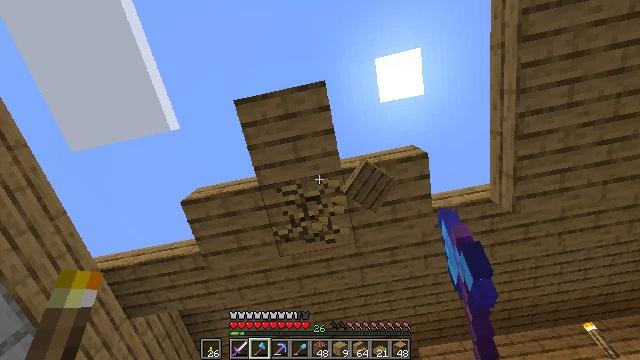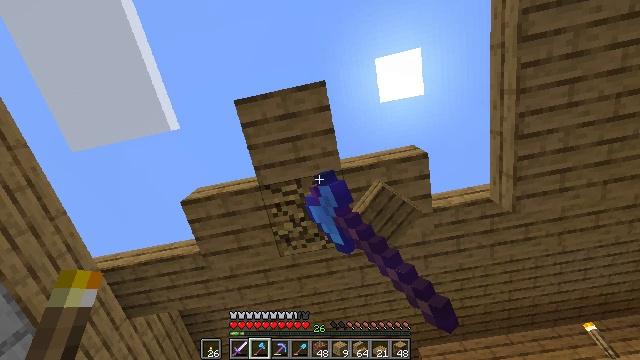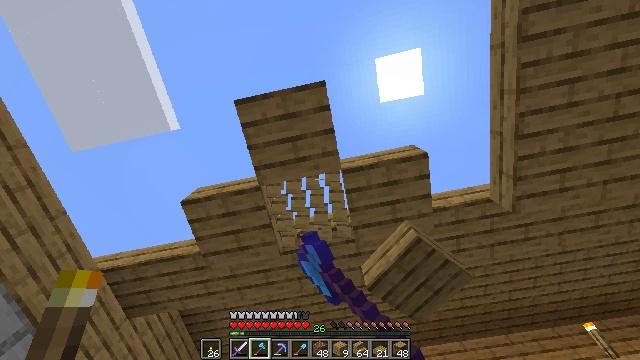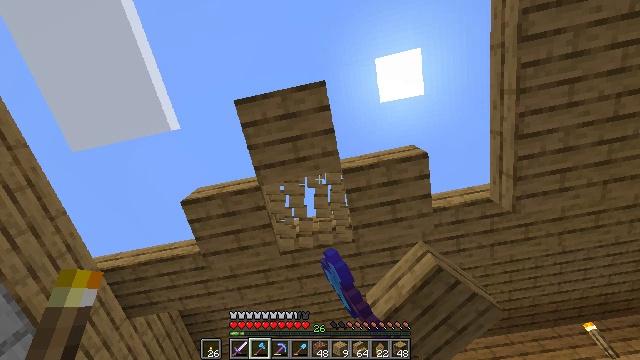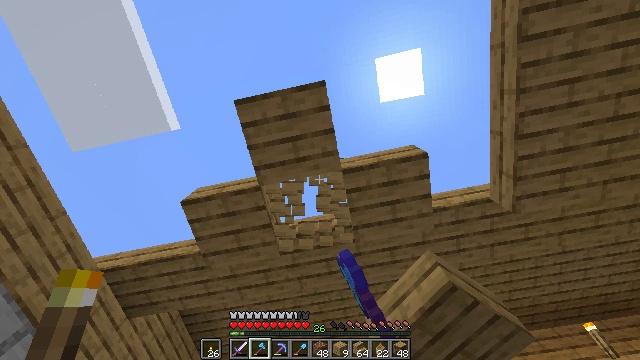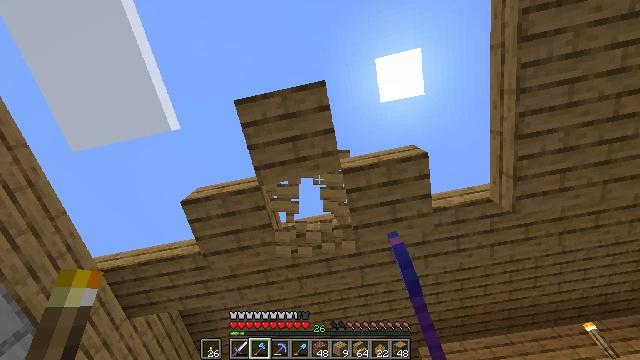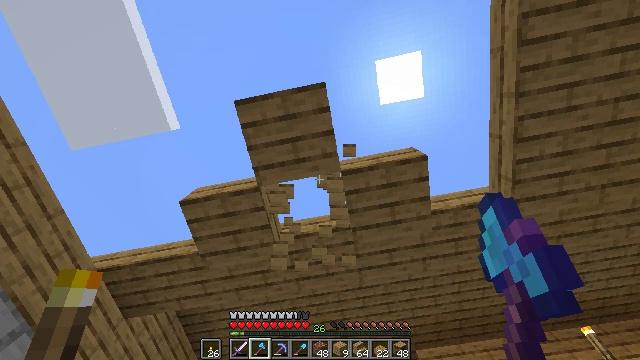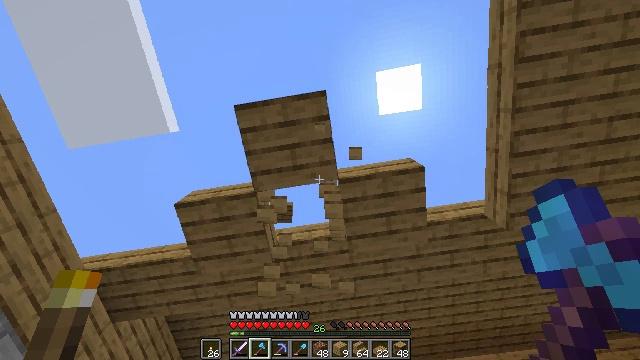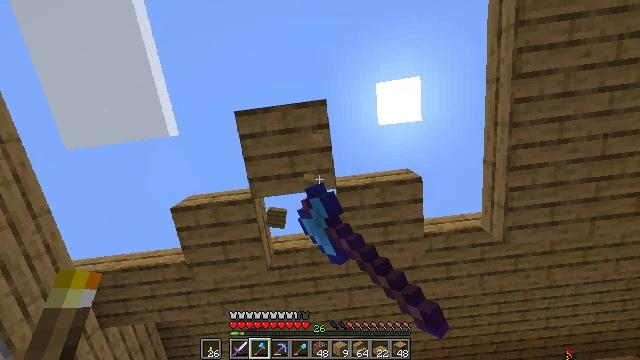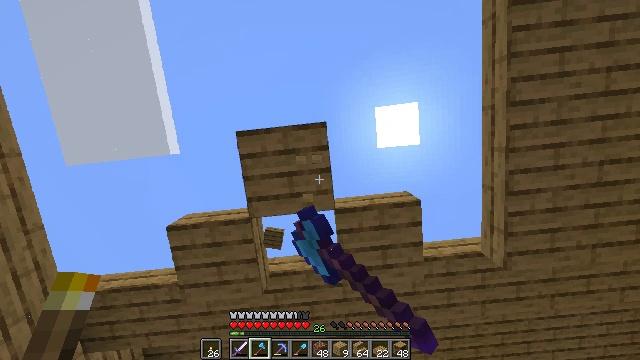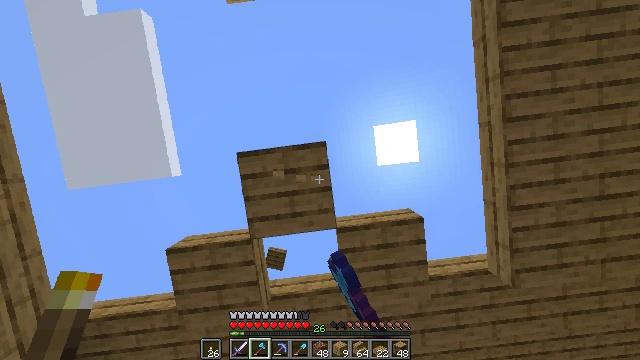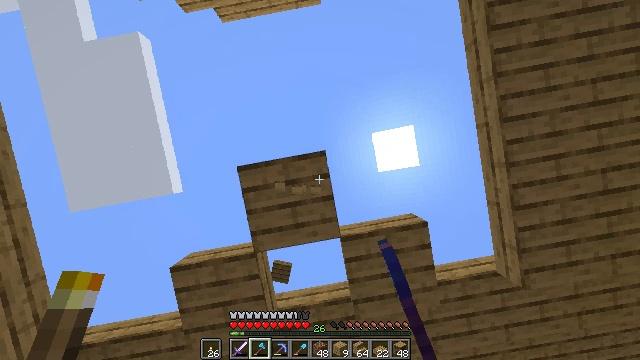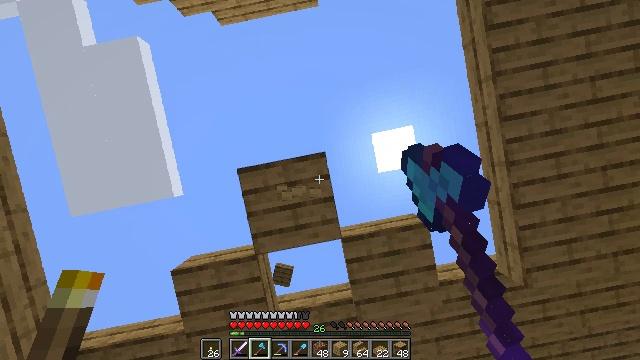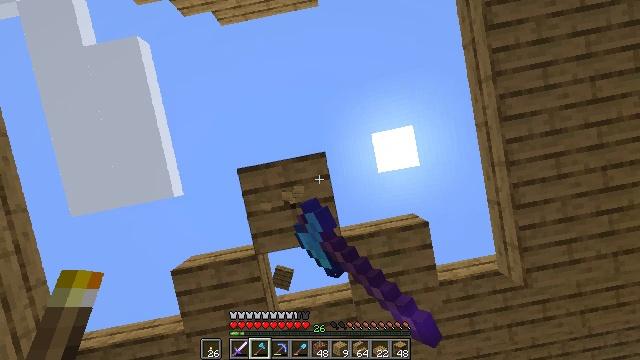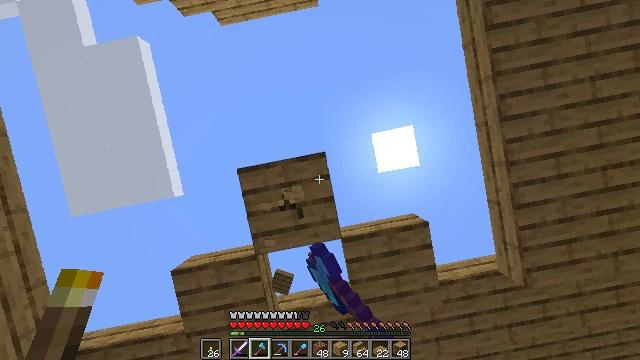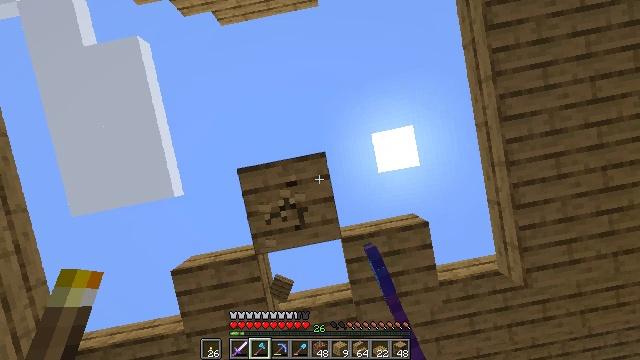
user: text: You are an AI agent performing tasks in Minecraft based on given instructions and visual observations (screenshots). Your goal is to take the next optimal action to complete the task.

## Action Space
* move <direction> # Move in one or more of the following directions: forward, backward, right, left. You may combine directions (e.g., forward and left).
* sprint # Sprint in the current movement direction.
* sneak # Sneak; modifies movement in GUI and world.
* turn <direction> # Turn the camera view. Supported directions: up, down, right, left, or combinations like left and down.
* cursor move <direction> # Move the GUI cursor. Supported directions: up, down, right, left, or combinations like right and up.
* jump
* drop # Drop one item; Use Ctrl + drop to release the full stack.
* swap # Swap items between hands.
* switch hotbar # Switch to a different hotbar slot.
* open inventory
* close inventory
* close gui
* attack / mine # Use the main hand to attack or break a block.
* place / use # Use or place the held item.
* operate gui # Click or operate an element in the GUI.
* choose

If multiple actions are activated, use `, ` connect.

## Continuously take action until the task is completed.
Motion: motion action
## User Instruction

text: Break the oak slab to get it back.
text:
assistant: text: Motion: attack / mine
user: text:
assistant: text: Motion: attack / mine
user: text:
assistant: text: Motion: attack / mine
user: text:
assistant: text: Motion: attack / mine
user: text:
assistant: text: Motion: attack / mine
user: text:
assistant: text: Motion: attack / mine
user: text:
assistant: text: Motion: turn right and up, attack / mine
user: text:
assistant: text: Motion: turn right and up, attack / mine
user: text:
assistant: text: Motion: turn right and up, attack / mine
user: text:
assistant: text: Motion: turn left and up, attack / mine
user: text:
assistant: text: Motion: turn left and up, attack / mine
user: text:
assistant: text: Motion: attack / mine
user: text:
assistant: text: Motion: attack / mine
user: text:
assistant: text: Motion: attack / mine
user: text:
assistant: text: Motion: attack / mine
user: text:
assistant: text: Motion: attack / mine
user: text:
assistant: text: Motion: attack / mine
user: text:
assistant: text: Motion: attack / mine
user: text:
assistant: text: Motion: attack / mine
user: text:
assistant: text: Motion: attack / mine
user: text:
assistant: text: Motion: attack / mine
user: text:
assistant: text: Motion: attack / mine
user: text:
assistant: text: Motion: attack / mine
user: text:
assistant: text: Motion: attack / mine
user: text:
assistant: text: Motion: move forward, attack / mine
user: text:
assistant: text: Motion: move forward, turn right and down, attack / mine
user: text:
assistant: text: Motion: move forward, turn right and down, attack / mine
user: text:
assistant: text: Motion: move forward, turn right and down
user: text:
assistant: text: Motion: move forward, turn right and down
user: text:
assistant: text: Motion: turn right